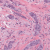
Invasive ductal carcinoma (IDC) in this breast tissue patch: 1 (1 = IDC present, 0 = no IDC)